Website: macys
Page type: gifting
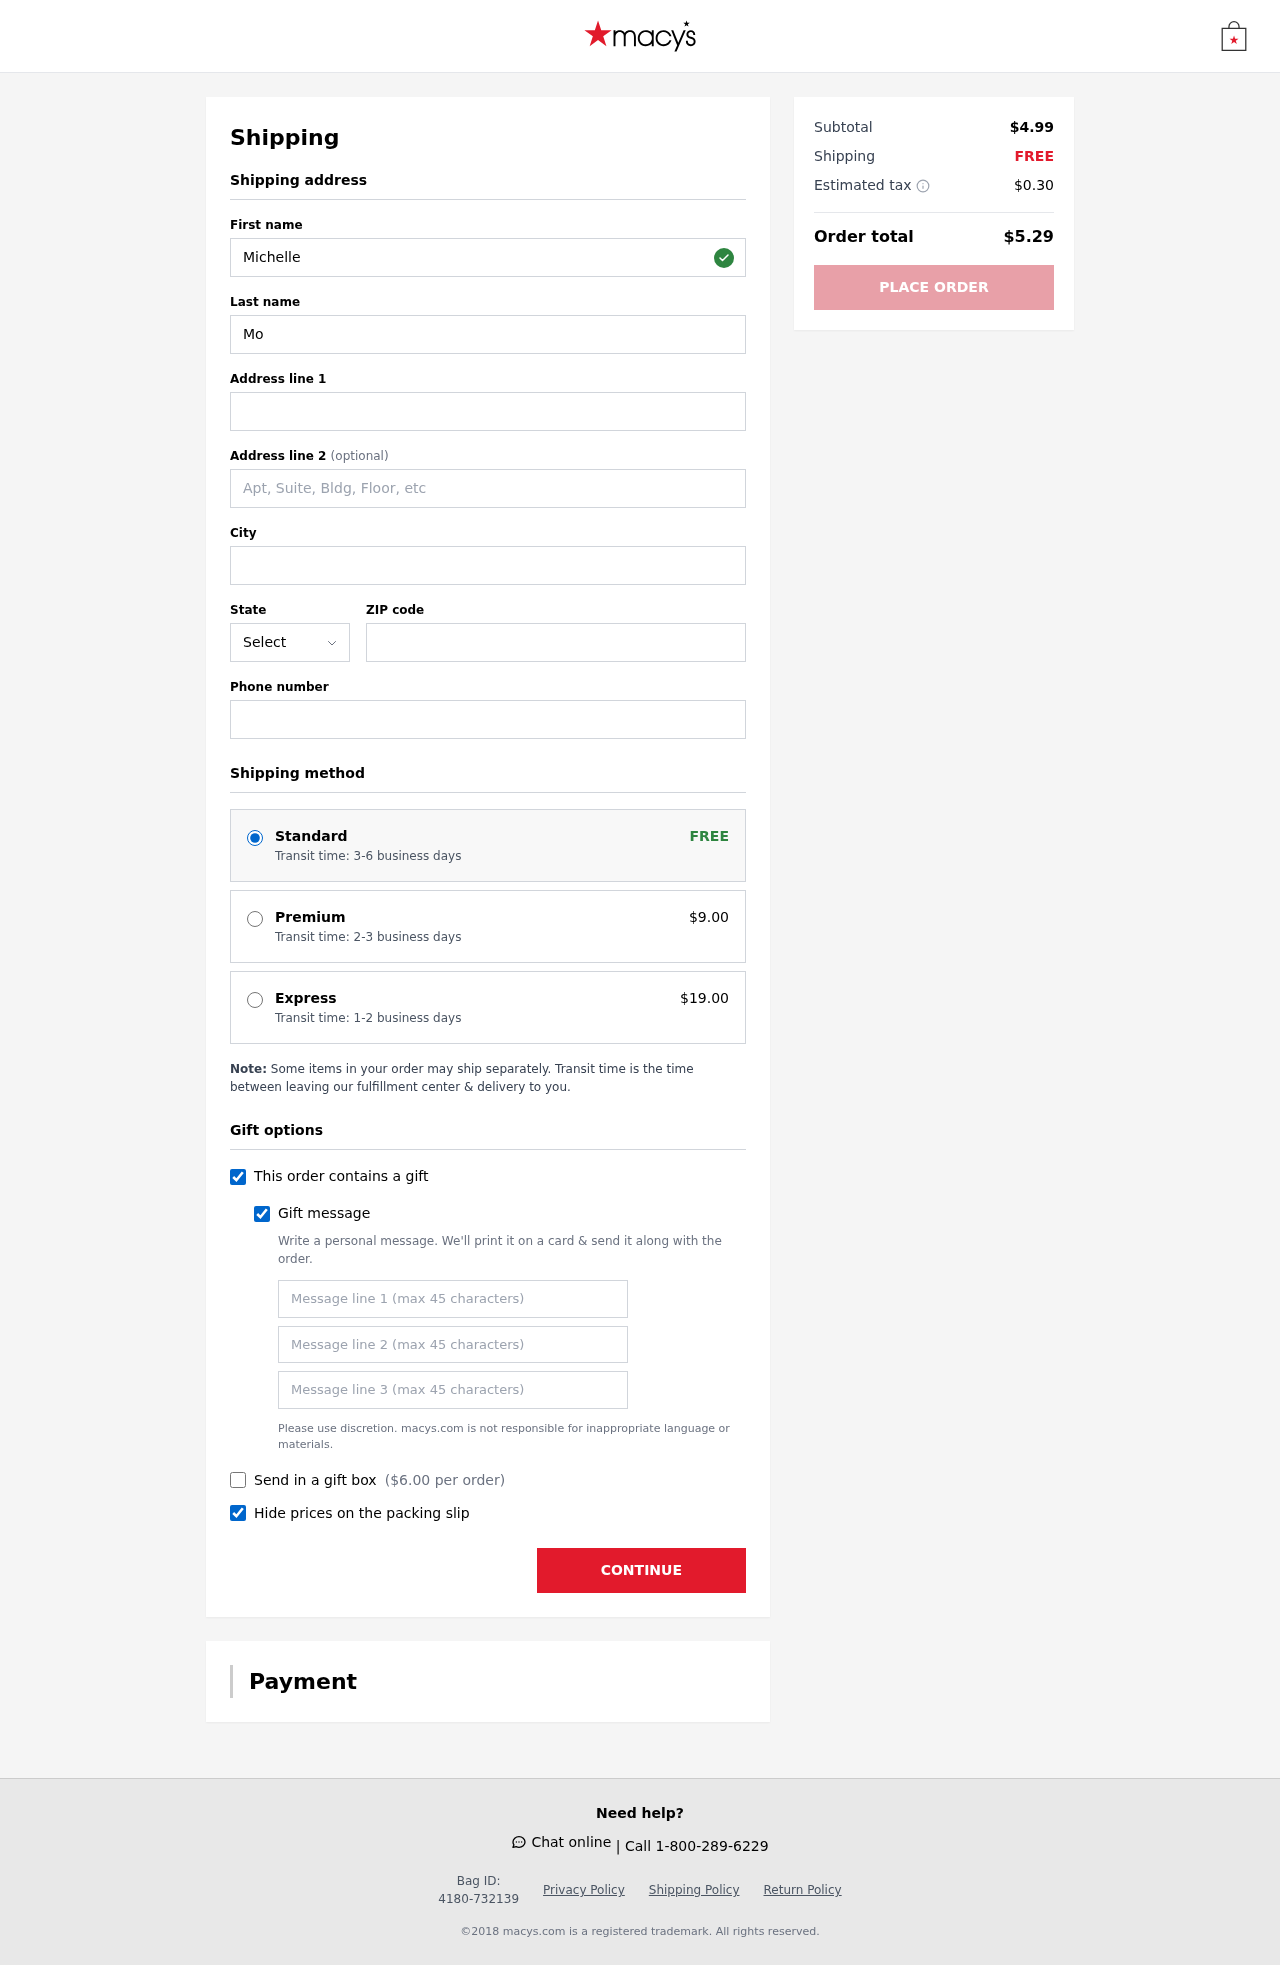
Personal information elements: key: PII_STATE_ABBR
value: NY
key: PII_FIRSTNAME
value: Michelle
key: PII_LASTNAME
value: Moody
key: PII_STREET
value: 0833 Tiffany Turnpike
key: PII_STREET2
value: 1961 Harris Manor
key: PII_CITY
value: Pattersonborough
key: PII_POSTCODE
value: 92754
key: PII_PHONE
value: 9338845446
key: PII_GIFT_MESSAGE
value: Hey Dustin! I came across these cookies and thought of you—they're just as sweet and memorable as our hangouts. Enjoy treating yourself; you deserve it!  Michelle
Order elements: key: ORDER_SHIPPING_STANDARD
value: Transit time: 3-6 business days
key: ORDER_SHIPPING_PREMIUM
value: Transit time: 2-3 business days
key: ORDER_SHIPPING_PREMIUM_PRICE
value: $9.00
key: ORDER_SHIPPING_EXPRESS
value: Transit time: 1-2 business days
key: ORDER_SHIPPING_EXPRESS_PRICE
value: $19.00
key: ORDER_GIFT_BOX_PRICE
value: $6.00
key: ORDER_SUBTOTAL
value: $4.99
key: ORDER_SHIPPING_COST
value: FREE
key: ORDER_TAX
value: $0.30
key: ORDER_TOTAL
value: $5.29